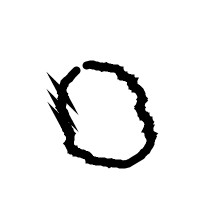
Shape: circle